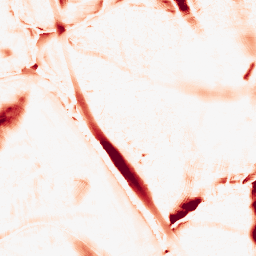
Category: morphological
Decomposition family: morphological_ellipse
Decomposition parameters: operation: opening
width: 30
height: 50
Upsampling method: quadratic
Upsampling parameters: scale: 8
Upsampling scale: 8